Aerial crown-view tile of a tropical tree (Barro Colorado Island, Panama), acquired 20250124:
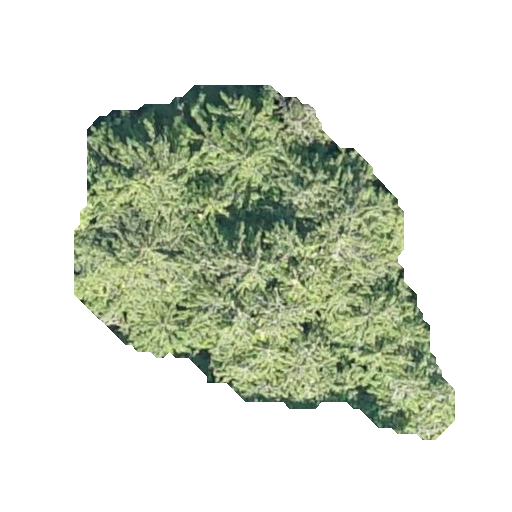
Species: Quararibea stenophylla
GBIF accepted scientific name: Quararibea stenophylla
Crown area: 133.159 m²